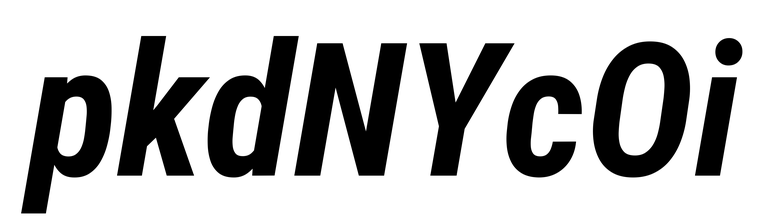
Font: Roboto-Italic_Condensed_Bold_Italic